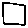
Label: square